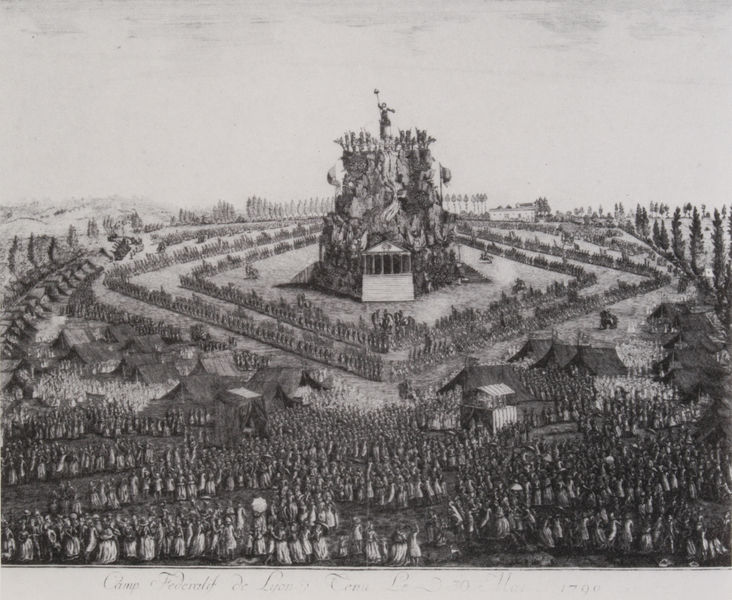
Titel: Das Lyoner Bündnisfest vom 30. Mai 1790
Künstler: Boutant
Standort: Vizille
Institution: Musée de la Révolution française
Schlagwörter: baum, berg, felsen, himmel, weiß, bäume, frauen, landschaft, menschen, stadt, frankreich, grau, männer, schwarz, skizze, säule, säulen, zeichnung, anlage, blick, gebäude, gras, haus, schirm, weg, wiese, zaun, ansammlung, fest, gesellschaft, leute, masse, menge, versammlung, feier, feiern, mütze, architektur, mensch, herr, feld, ferne, horizont, häuser, hügel, weite, hütte, figur, publikum, wald, bauern, reiter, turm, skulptur, statue, schrift, perspektive, studie, tribüne, fahne, fels, dorf, dächer, giebel, mauer, allee, grafik, graphik, hütten, platz, krieg, schlacht, historienbild, soldaten, thron, symmetrie, inschrift, podest, monumental, warten, tor, oben, wei, symetrie, eingang, burg, rechteck, denkmal, festung, druck, schwarzweiss, radierung, stich, militär, revolution, scharz, text, auflauf, menschenmasse, streik, reihe, volk, armee, heer, sieg, portal, geometrisch, raute, triumph, mauern, freiheit, portikus, götter, nadelbäume, huldigung, prozession, plan, zeltlager, zentrum, tempel, heiligtum, parade, tur, jubel, kupferstich, turban, herkules, quadrat, viereck, bildunterschrift, siegerpose, festzug, wanderung, bahnen, babel, victoria, schlachtfeld, schutz, zelt, zelte, monument, campus, lager, mittelgrund, delacroix, formation, ordnung, graphil, stick, idealarchitektur, podium, massen, menschenmassen, verblaßt, turmbau, aufmarsch, babylon, belagerung, architektut, kriegerdenkmal, rechteckt, formationen, marianne, symmetry, walf, kultbild, satute, bildmittelpunkt, abwehranlage, carré, doppelraute, lebende statue, sshwarz, stheen, verschläge, vordergd, tempfel, telz, temüel, versammling, tempfe, feierlichkeite